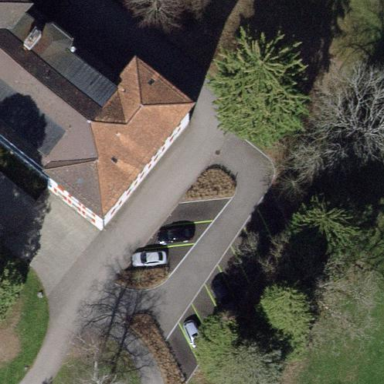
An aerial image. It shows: Parking area.